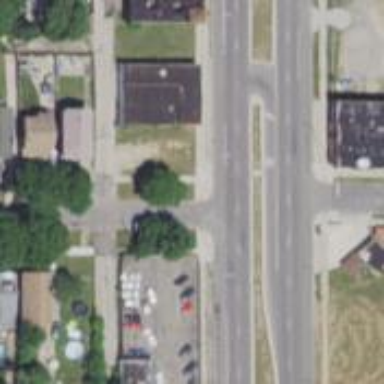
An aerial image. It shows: Footway that serves as traffic island.